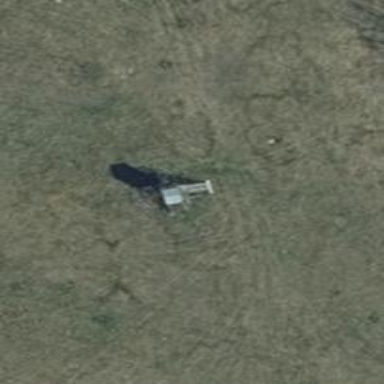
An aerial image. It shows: Hunting stand.